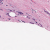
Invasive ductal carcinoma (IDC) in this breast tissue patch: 1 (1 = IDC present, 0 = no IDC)